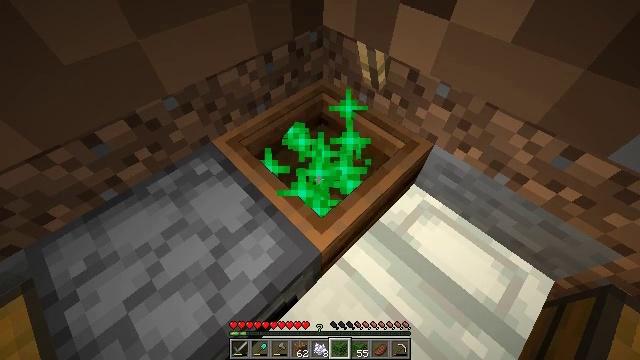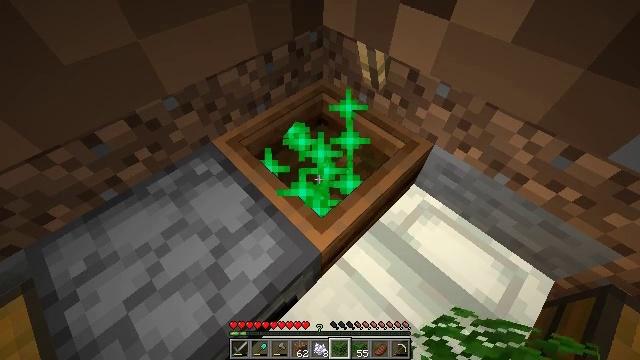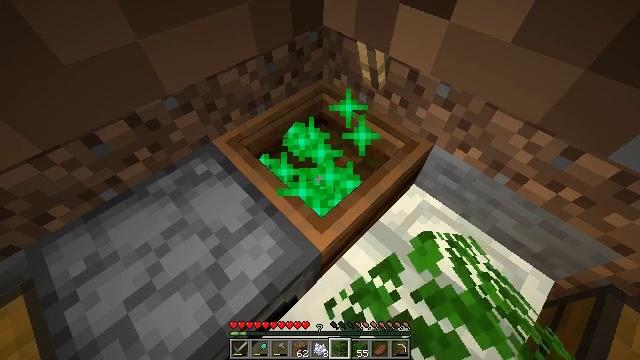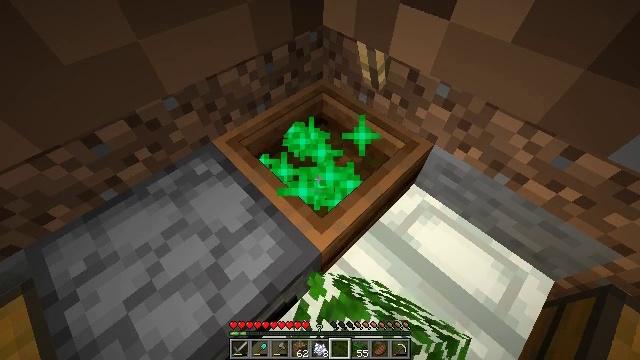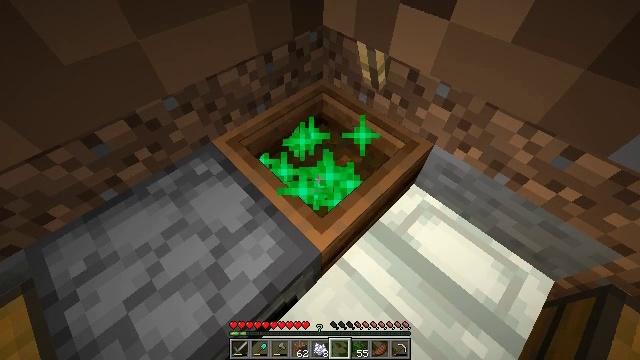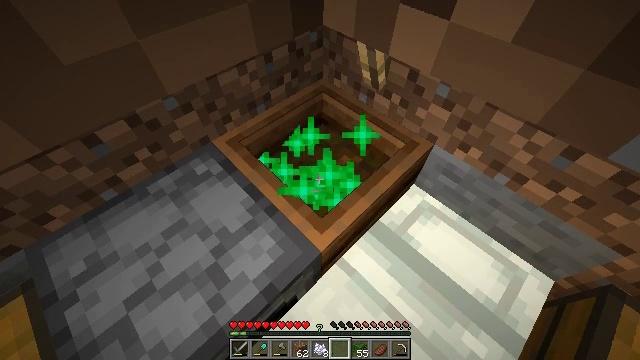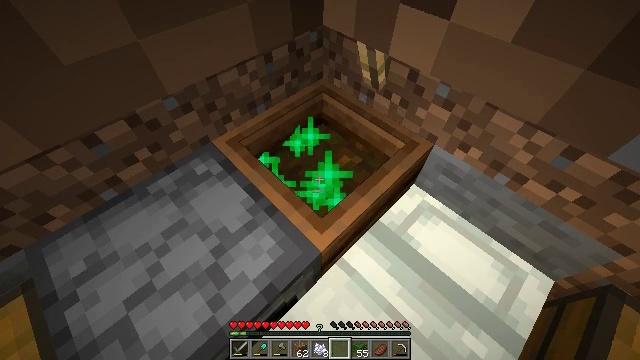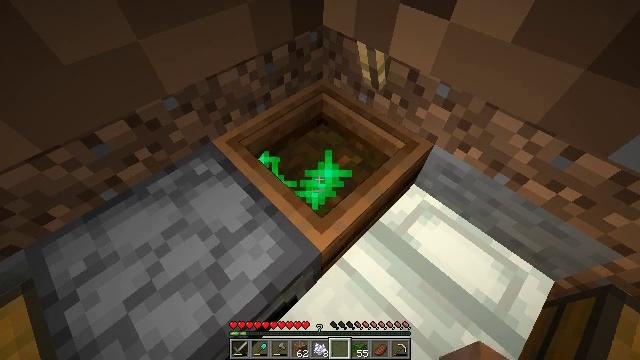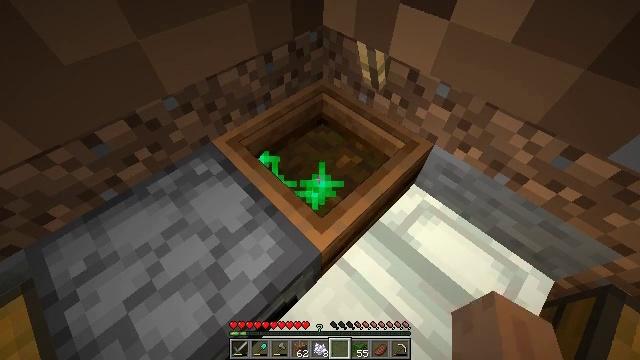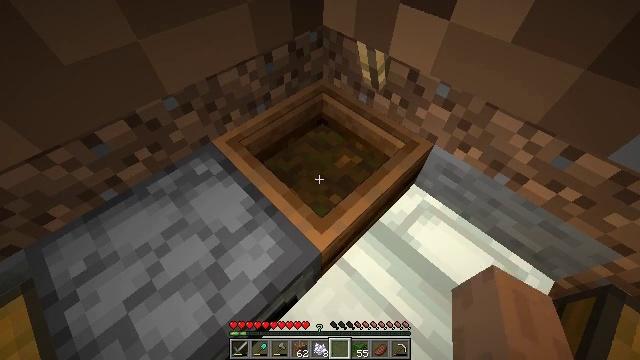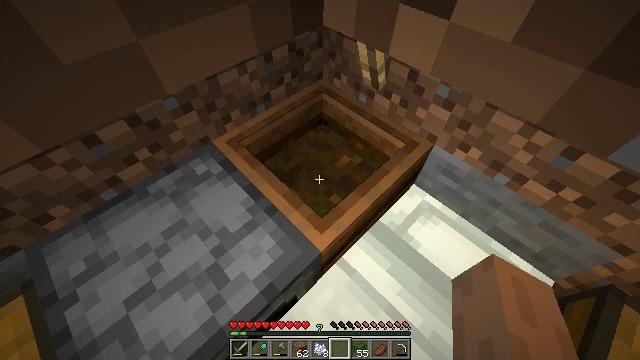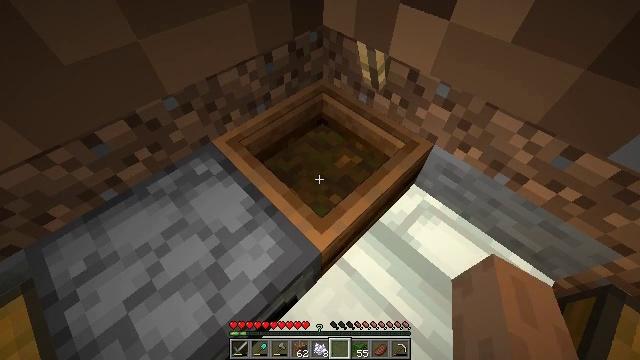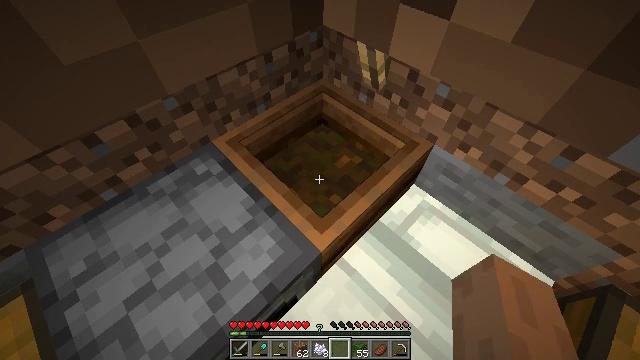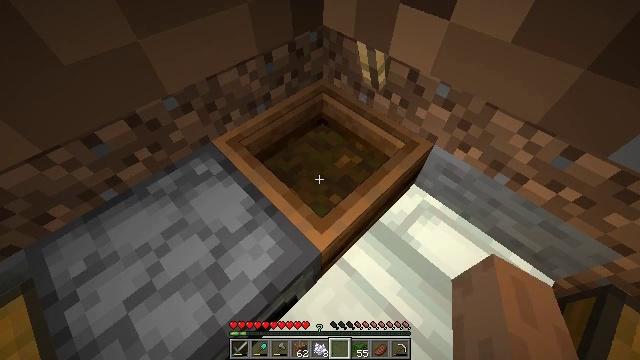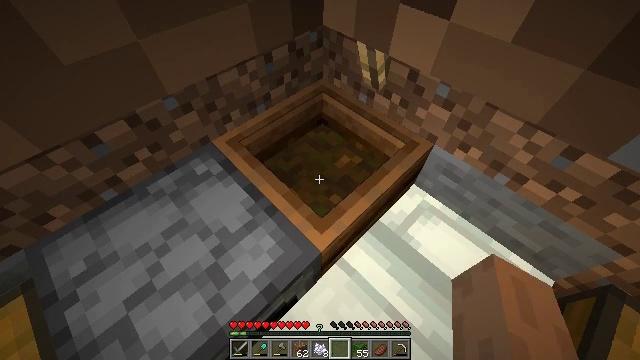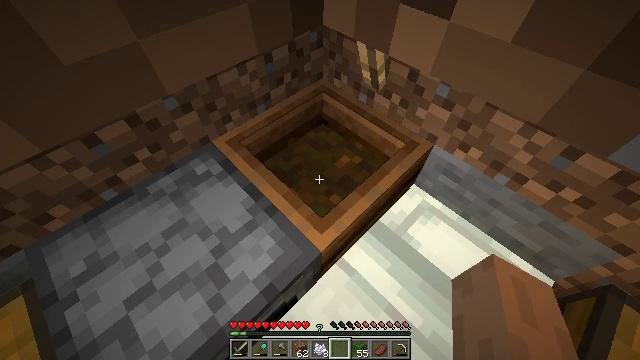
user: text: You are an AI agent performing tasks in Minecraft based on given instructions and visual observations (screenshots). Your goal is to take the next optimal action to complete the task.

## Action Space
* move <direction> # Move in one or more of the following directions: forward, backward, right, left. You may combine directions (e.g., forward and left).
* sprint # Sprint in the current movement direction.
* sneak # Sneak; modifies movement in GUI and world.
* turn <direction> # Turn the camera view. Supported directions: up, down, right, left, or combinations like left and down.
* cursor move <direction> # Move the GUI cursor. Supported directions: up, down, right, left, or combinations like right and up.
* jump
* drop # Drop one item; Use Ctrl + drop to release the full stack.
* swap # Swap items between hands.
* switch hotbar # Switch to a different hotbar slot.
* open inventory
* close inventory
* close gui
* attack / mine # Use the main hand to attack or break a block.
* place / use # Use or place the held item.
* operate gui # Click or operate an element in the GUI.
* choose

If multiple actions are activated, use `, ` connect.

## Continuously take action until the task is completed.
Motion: motion action
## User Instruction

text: Craft white dye in your crafting grid.
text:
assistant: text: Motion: use / place
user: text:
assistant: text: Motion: use / place
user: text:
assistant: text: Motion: use / place
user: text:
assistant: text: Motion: use / place
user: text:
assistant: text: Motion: use / place
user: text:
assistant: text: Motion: use / place
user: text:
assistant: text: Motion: use / place
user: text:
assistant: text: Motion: use / place
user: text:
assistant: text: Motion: use / place
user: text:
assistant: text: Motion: use / place
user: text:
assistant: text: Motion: use / place
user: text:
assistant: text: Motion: use / place
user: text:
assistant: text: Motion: use / place
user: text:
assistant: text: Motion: use / place
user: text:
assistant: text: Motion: use / place
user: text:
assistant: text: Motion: use / place
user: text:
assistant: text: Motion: use / place
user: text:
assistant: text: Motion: use / place
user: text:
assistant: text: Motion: use / place
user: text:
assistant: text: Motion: use / place
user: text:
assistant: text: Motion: no_op
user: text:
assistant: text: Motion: no_op
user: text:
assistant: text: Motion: no_op
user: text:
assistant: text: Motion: no_op
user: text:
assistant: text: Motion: no_op
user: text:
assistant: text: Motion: no_op
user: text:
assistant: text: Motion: no_op
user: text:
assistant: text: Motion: no_op
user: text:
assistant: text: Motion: no_op
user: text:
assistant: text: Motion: no_op